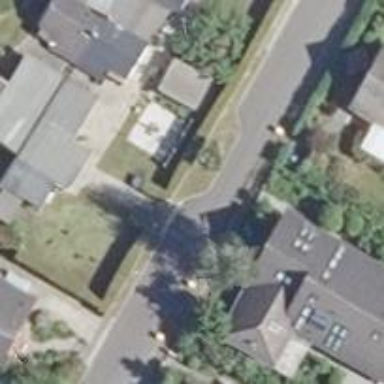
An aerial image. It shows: There is choker on the left for traffic calming.